Aerial crown-view tile of a tropical tree (Barro Colorado Island, Panama), acquired 20240611:
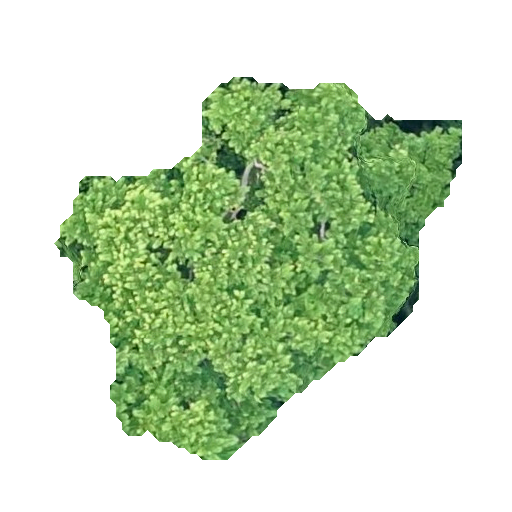
Species: Platypodium elegans
GBIF accepted scientific name: Platypodium elegans
Crown area: 149.892 m²